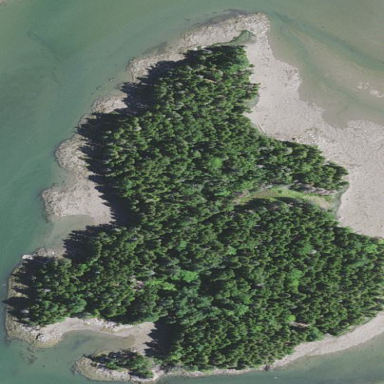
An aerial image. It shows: Island with natural coastline.